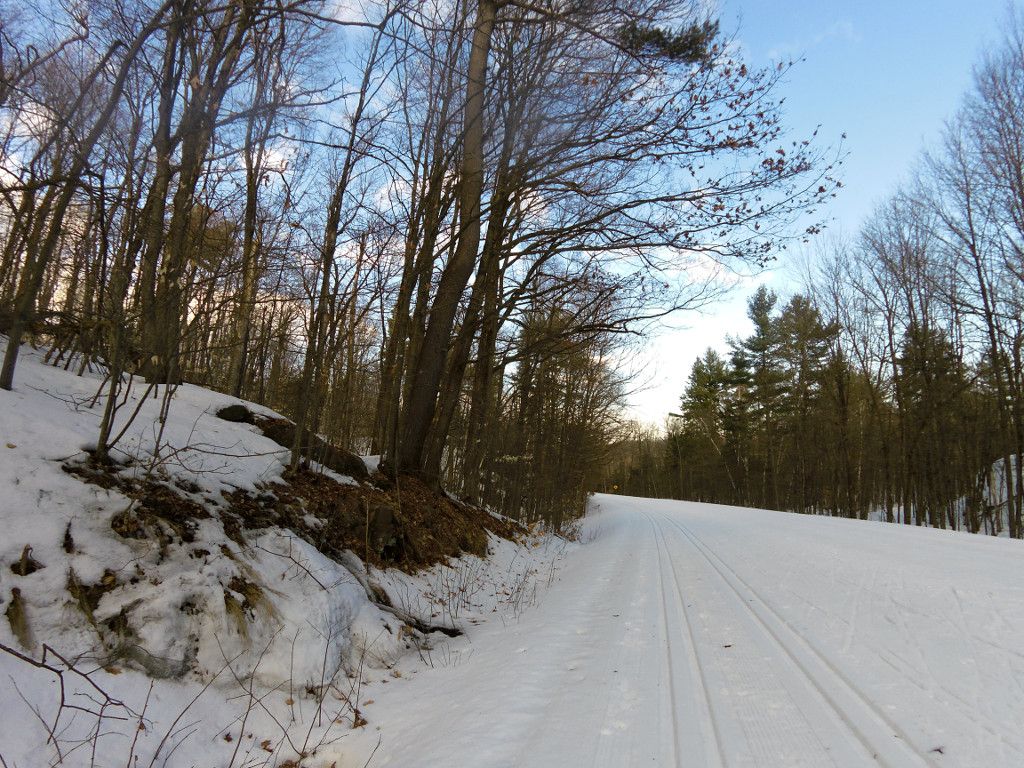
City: ottawa-gatineau